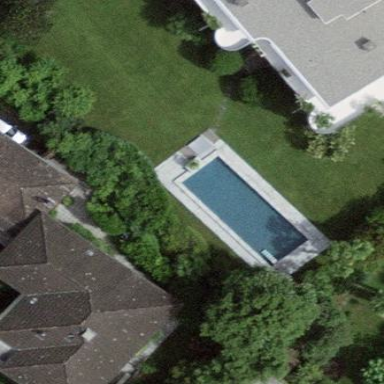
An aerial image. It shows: Swimming pool located in leisure land.